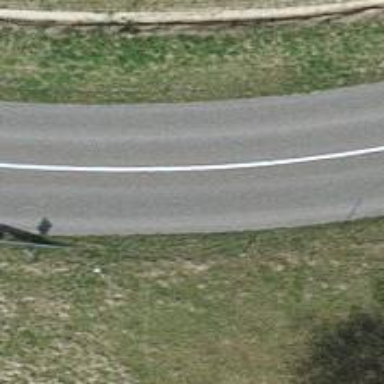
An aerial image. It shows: Secondary road with asphalt surface.